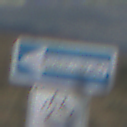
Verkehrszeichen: EinbahnstrasseLinksweisend
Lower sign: RichtungsangabeDurchPfeile9
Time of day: Midday
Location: Outdoor (Nature)
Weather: PartlyCloudy
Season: NotSpecified
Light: Natural